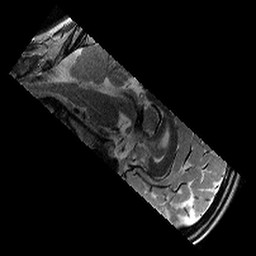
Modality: T2w
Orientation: sagittal
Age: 9
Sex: male
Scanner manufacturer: siemens
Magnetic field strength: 3 T
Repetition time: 9.23 s
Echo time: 0.067 s